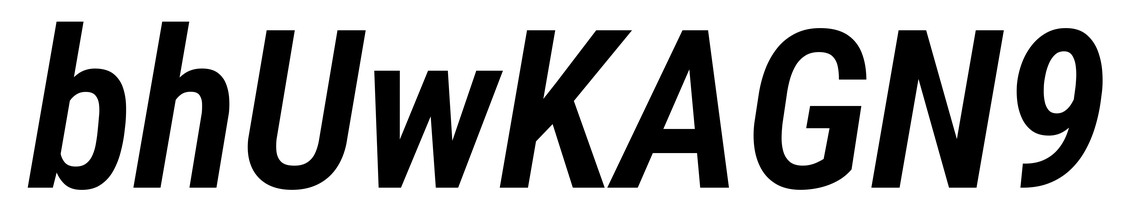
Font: Roboto-Italic_Condensed_SemiBold_Italic